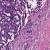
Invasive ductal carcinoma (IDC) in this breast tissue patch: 1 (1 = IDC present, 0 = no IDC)